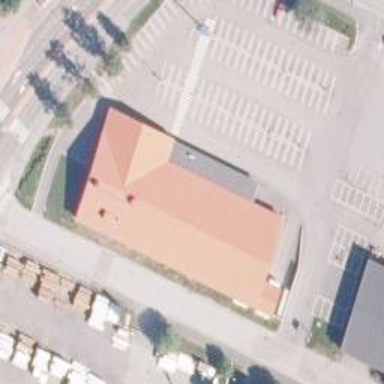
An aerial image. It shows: Supermarket.